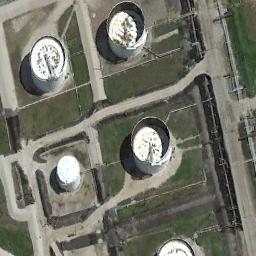
Label: storage tanks